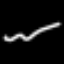
Label: squiggle